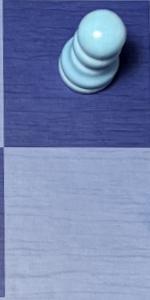
Label: Empty